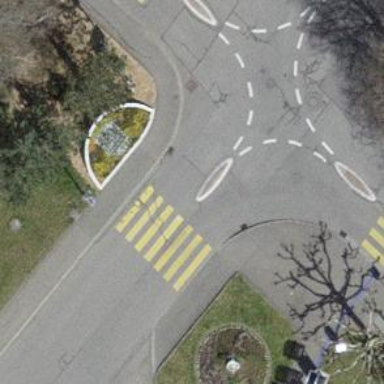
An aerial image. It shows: Zebra crossing on the road.